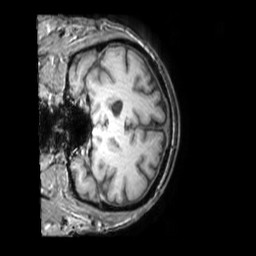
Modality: T1w
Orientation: coronal
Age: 63
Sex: male
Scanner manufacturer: philips
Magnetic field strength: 3 T
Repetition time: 0.009858 s
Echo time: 0.004595 s